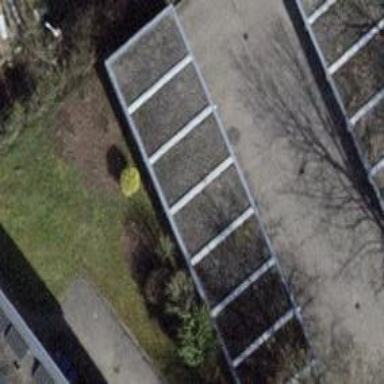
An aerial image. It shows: Garage.